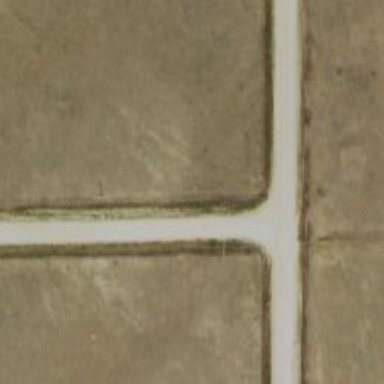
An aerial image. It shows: Unclassified road.